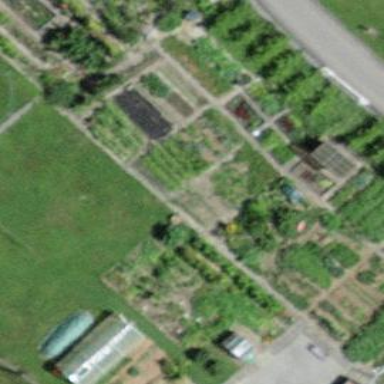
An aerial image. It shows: Community garden providing leisure land.